Question: I have created two 'UIImageView's in my code:
'''
UIImageView *background = [[UIImageView alloc]initWithFrame:CGRectMake(150, 60, 180, 180)];
UIImageView *result = [[UIImageView alloc]initWithFrame:CGRectMake(150, 60, 180, 180)];
[self.view addSubview:background];
[self.view addSubview:result];
[self.view insertSubview:result aboveSubview:background];
NSUserDefaults *defaults = [NSUserDefaults standardUserDefaults];
[background setImage:[UIImage imageNamed:[defaults objectForKey:@"colour"]]];
'''
When you press a button, this code is executed:
'''
- (IBAction)oneToSix {
int rNumber = (arc4random() % 6) + 1;
[result setImage:[UIImage imageNamed:[NSString stringWithFormat:@"%d", rNumber, @".png"]]];
}
'''
but the image doesn't change.
Also, I am getting these errors:

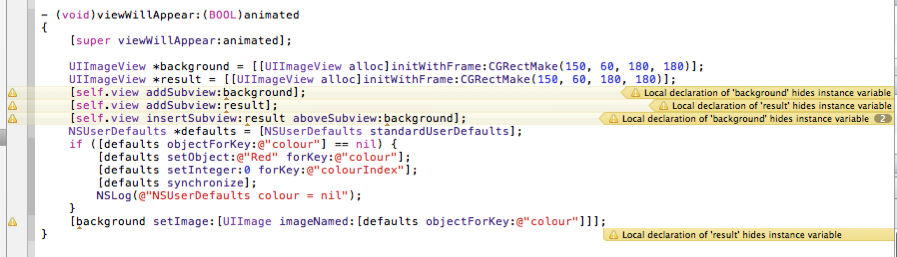
Answer: You are redeclaring variables in the method scope that were already defined at the class scope. Remove the 'UIImageView *' part from your initialization.
Note: it's doing nothing when you change image, because in ObjectiveC, a method call to nil (uninitialized instance member) is valid, and produces no visible result.